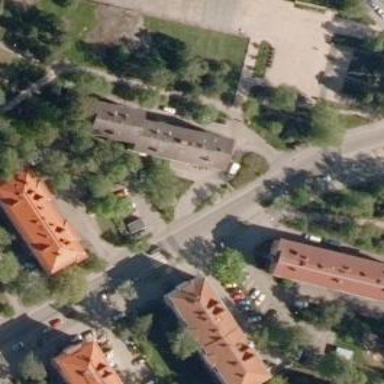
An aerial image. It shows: Alleyway designated as service road.